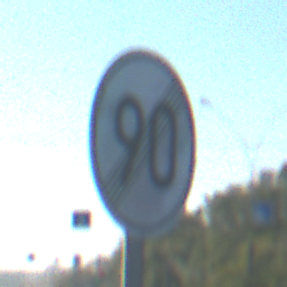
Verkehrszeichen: EndeGeschwindigkeit90
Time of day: MorningAfternoon
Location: Outdoor (Urban)
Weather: Clear
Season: NotSpecified
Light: Natural